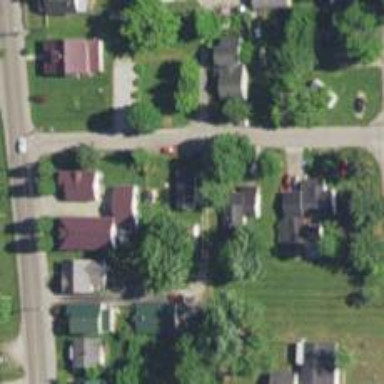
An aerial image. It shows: Alley classified as service road.